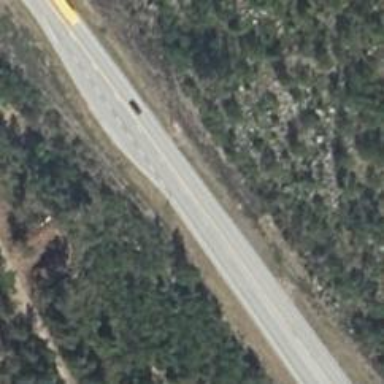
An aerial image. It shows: Asphalt road designated as trunk highway.